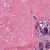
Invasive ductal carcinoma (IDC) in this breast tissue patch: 0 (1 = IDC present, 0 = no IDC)